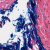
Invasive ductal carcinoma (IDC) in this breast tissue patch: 0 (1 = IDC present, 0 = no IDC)